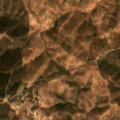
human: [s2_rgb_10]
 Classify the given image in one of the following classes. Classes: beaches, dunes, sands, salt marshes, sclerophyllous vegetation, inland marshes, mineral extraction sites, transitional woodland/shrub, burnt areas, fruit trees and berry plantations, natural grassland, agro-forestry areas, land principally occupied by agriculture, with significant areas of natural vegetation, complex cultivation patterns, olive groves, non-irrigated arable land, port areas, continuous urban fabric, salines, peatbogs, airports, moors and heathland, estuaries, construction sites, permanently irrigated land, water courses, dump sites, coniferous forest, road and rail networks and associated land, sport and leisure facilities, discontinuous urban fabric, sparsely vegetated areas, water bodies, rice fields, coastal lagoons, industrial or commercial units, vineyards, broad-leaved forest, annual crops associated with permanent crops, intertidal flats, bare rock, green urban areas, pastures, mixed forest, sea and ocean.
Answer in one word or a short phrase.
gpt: broad-leaved forest, transitional woodland/shrub